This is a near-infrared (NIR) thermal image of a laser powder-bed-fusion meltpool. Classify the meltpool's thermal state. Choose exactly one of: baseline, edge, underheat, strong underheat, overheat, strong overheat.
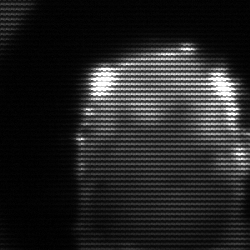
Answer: baseline